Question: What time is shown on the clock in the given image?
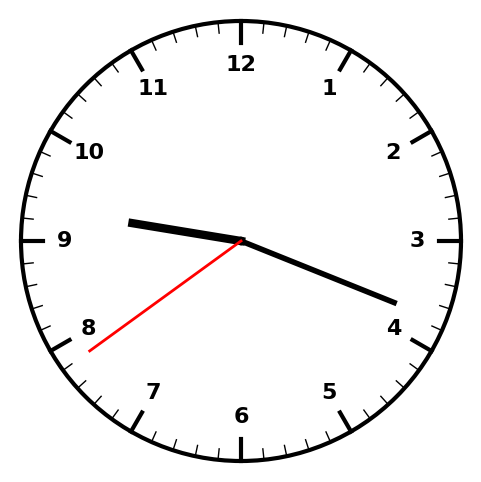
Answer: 09:18:39